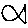
Label: fish